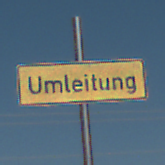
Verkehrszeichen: Umleitungsankuendigung
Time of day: MorningAfternoon
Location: Outdoor (Special)
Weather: Clear
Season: NotSpecified
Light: Natural